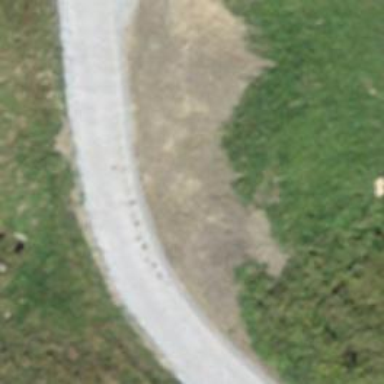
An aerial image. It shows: Culvert tunnel.